Interaction volume radius: 10 \u00c5
Interaction volume height: 45 \u00c5
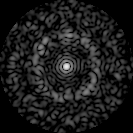
Disorder parameter: 0.8169